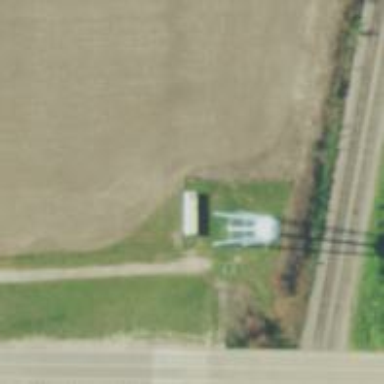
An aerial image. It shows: Water tower that is man-made.